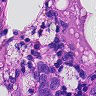
Metastatic tissue present: no